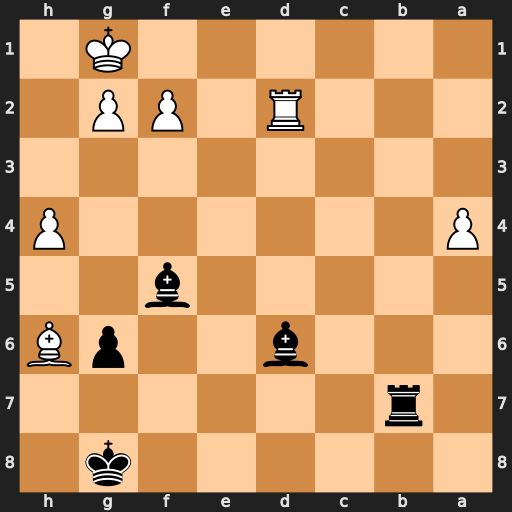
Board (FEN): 6k1/1r6/3b2pB/5b2/P6P/8/3R1PP1/6K1
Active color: b
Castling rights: -
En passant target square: -
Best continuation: Rb1+ Rd1 Rxd1#